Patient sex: M
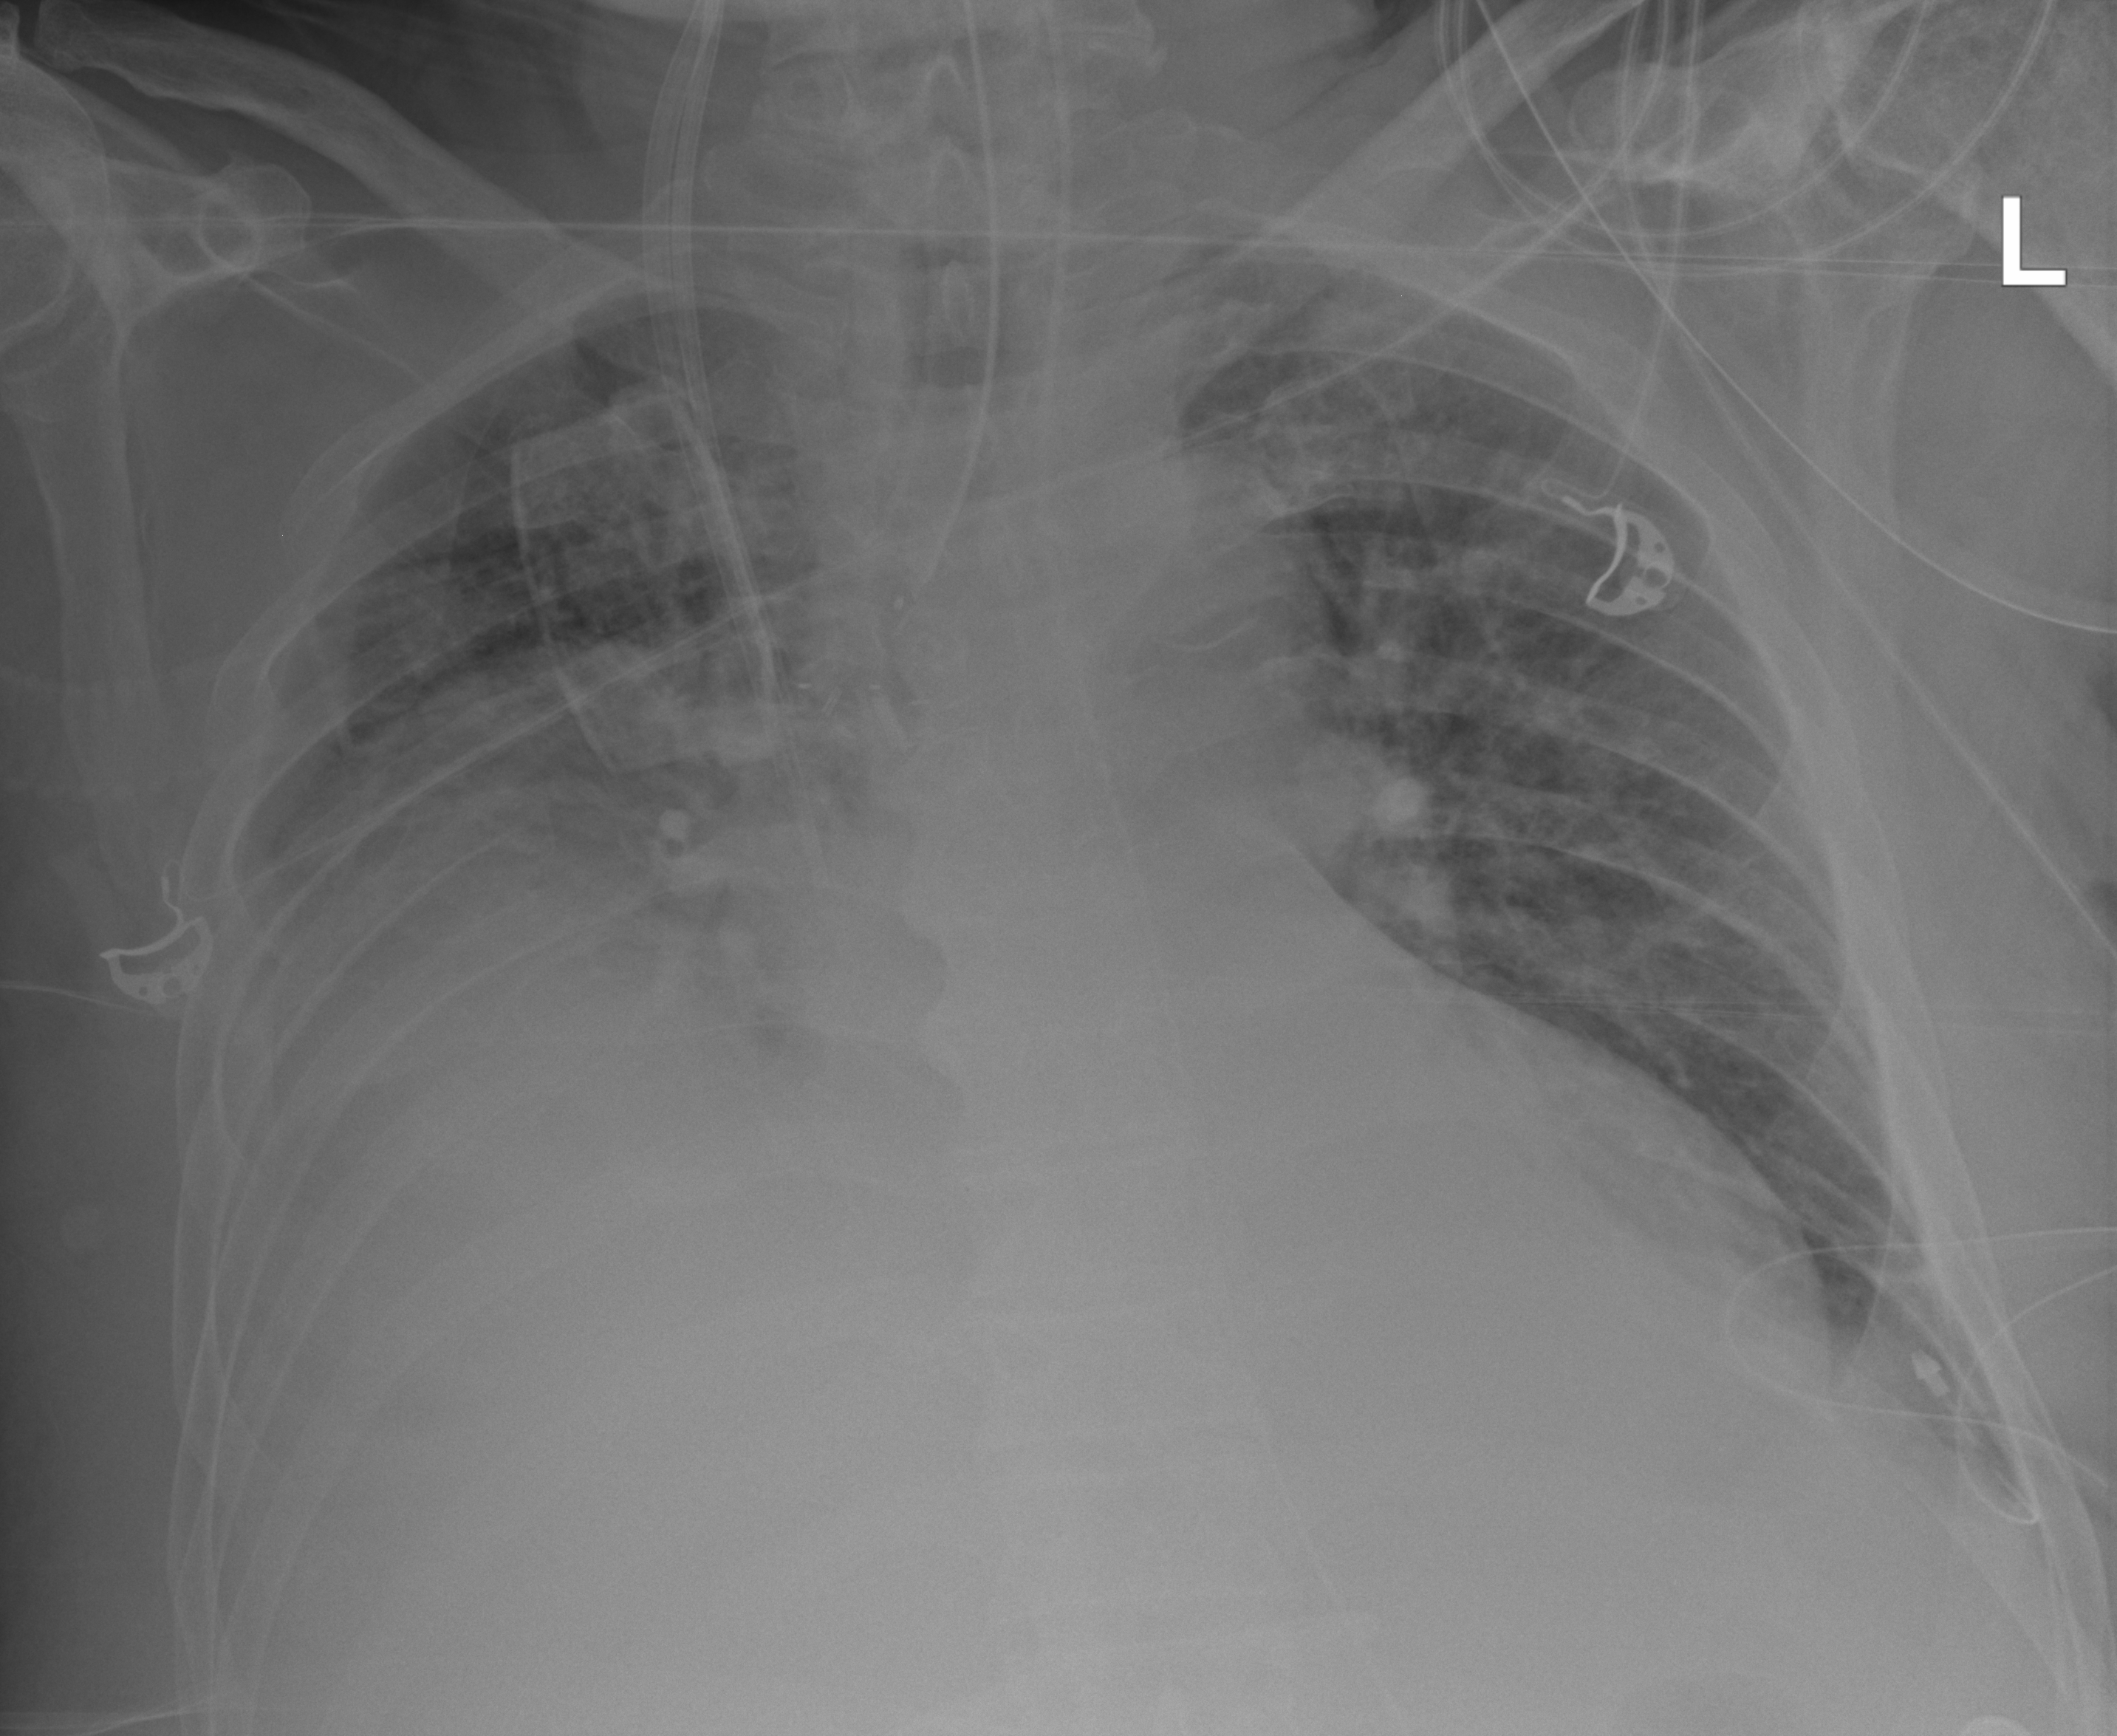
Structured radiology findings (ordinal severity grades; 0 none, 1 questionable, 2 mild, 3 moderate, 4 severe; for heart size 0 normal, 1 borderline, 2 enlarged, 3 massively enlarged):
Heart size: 1
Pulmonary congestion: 2
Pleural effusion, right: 3
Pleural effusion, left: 2
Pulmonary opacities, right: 0
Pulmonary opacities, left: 0
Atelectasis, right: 3
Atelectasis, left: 2